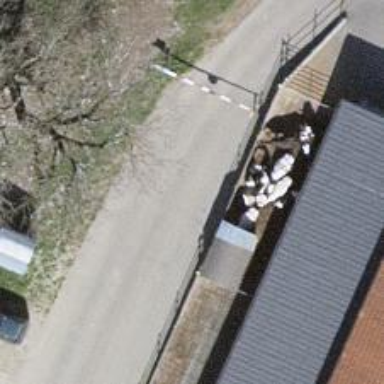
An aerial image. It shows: Lift gate barrier.